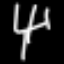
Label: fork